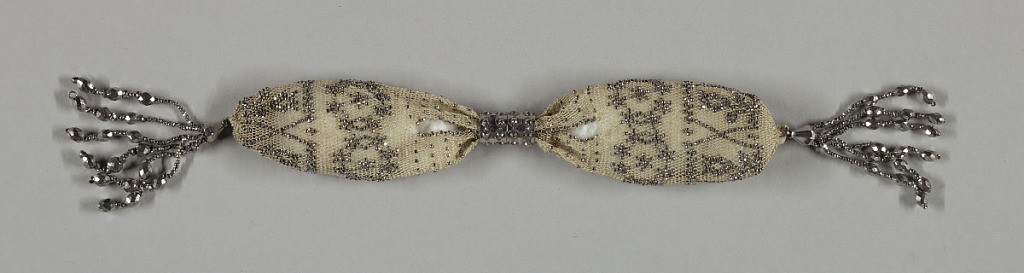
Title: Miser's purse
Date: early 19th century
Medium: silk, steel Technique: crocheted
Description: Crocheted white silk ornamented with cut steel beads in variation of a hexagonal pattern; two faceted steel rings with raised ball pattern, control side opening.  Tasssels at either end of small and large faceted steel beads.